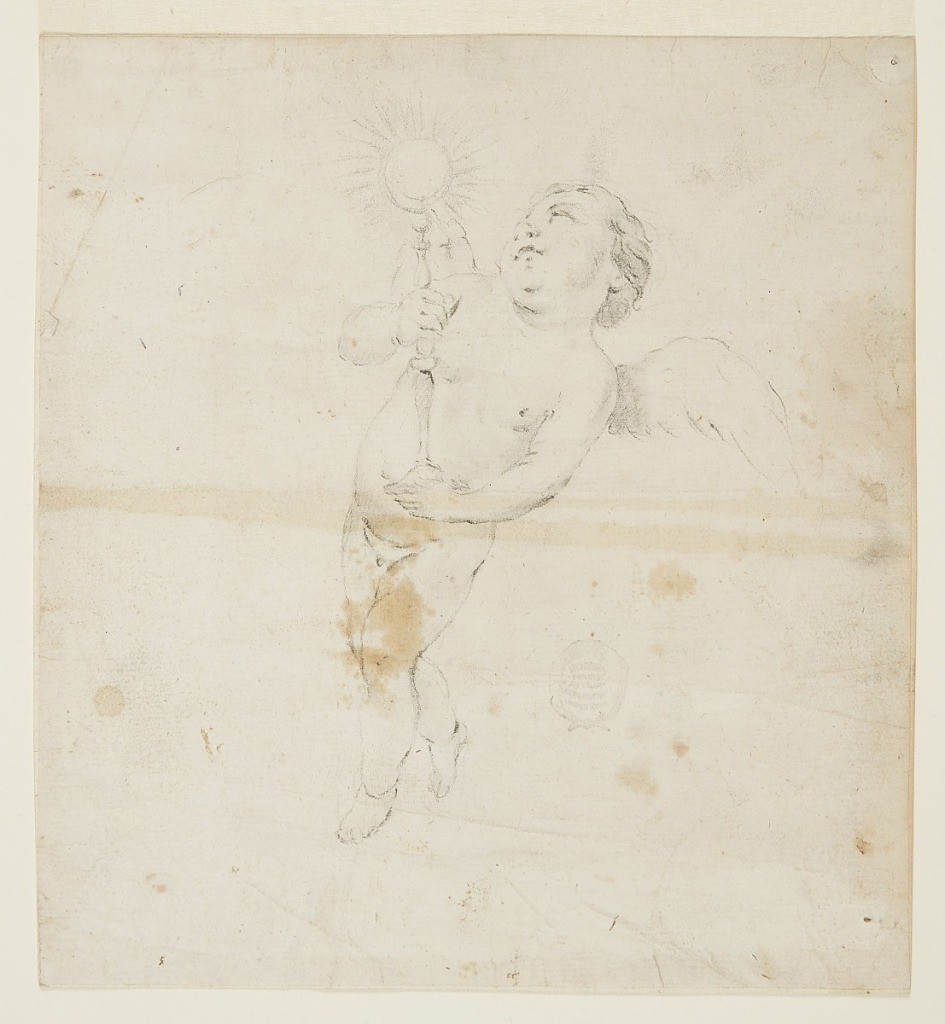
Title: Angel Carrying a Monstrance
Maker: Francesco Solimena, Italian, 1657–1747
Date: early 18th century
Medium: Black chalk on paper
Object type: Drawing
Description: Figure of an angel or cherubim, standing upright and possibly in flight, turned toward the left, holding a monstrance.